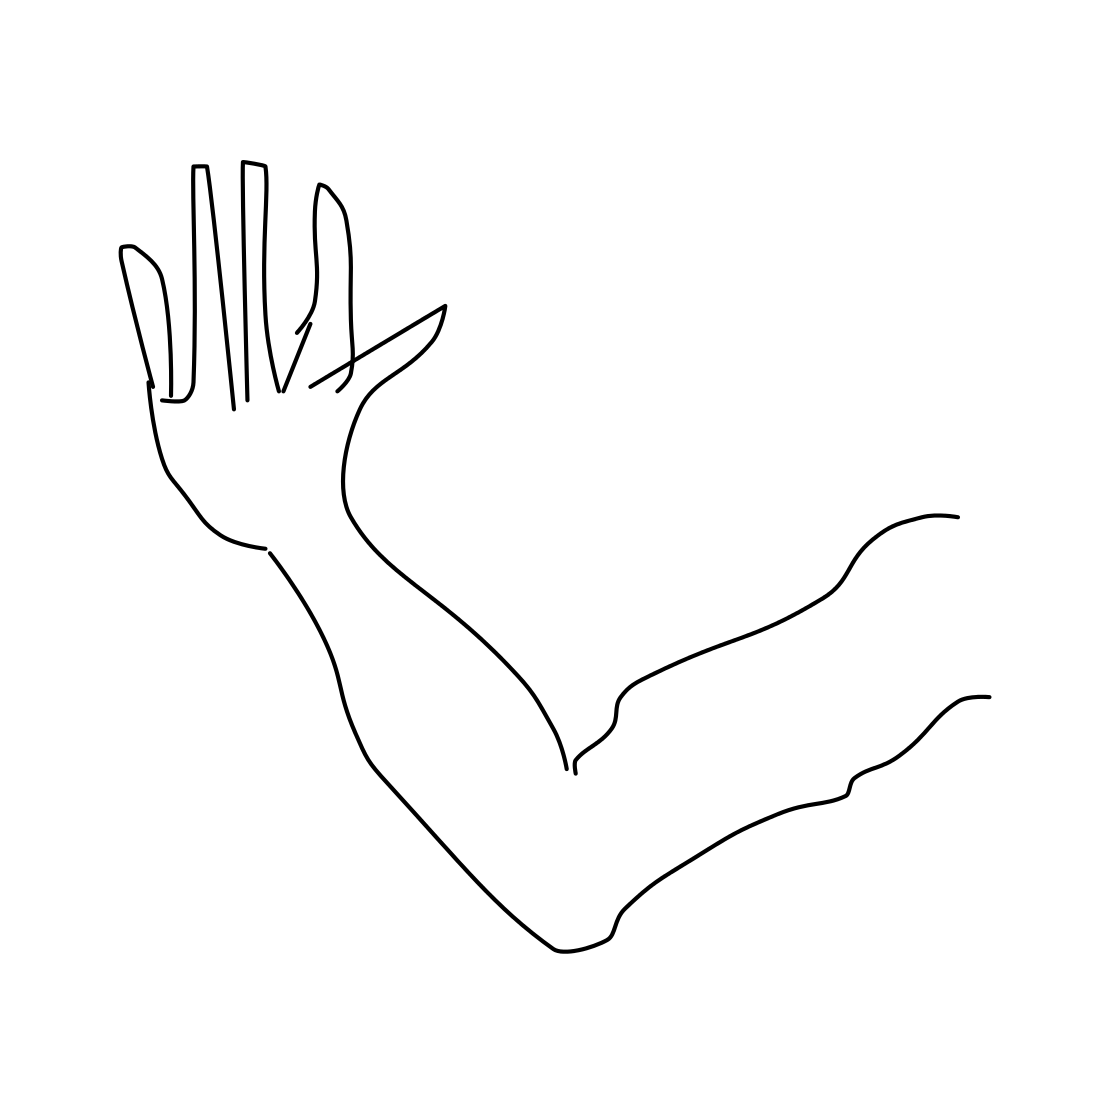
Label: arm